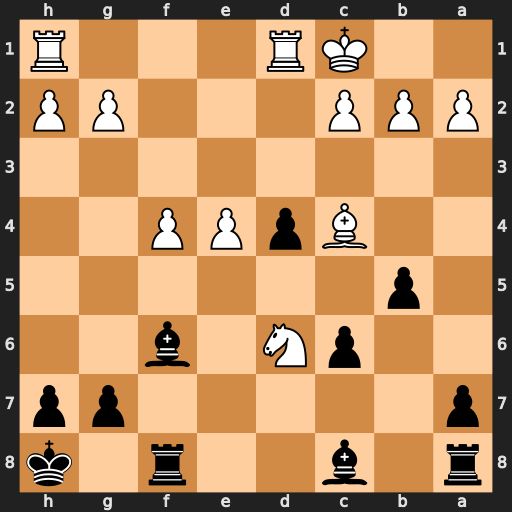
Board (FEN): r1b2r1k/p5pp/2pN1b2/1p6/2BpPP2/8/PPP3PP/2KR3R
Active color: b
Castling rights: -
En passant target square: -
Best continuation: bxc4